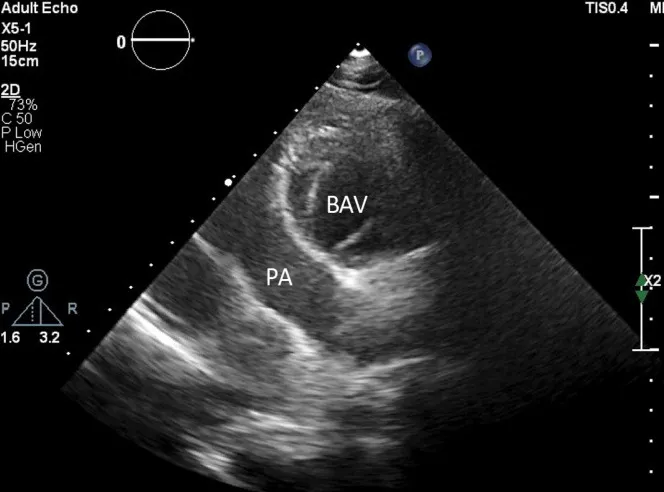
Two-dimensional transthoracic echocardiography in the short-axis parasternal view, showing a bicuspid aortic valve (BAV) and the anterior position of the aorta to the pulmonary artery (PA).
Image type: radiology (ultrasound)